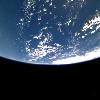
Label: water